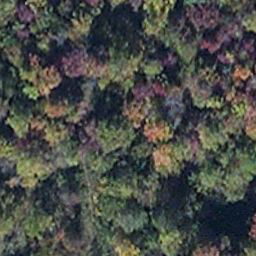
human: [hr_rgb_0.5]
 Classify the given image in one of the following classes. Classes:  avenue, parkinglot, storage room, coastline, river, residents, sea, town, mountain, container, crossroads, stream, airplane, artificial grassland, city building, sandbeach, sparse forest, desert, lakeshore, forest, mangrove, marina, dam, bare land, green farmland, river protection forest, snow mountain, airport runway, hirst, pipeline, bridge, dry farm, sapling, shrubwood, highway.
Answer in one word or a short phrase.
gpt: mangrove